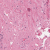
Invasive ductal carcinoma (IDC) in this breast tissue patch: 0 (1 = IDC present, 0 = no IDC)